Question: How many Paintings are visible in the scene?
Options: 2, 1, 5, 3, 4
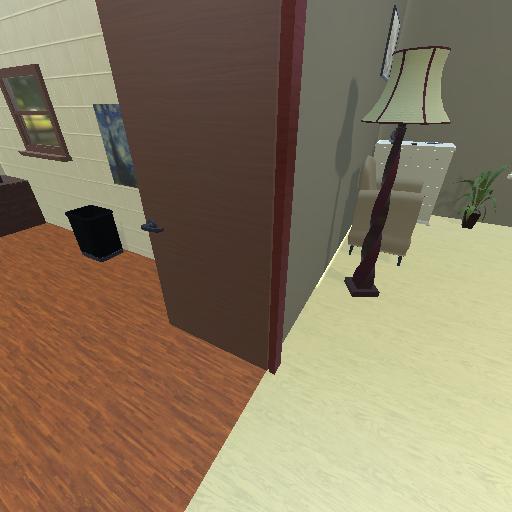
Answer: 2